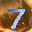
Label: 7